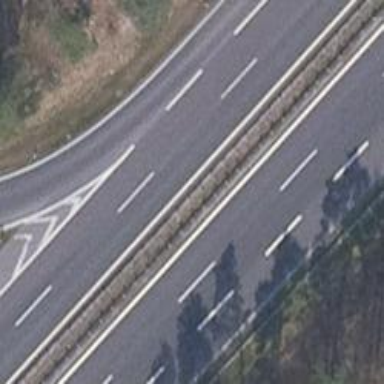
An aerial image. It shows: Asphalt motorway.